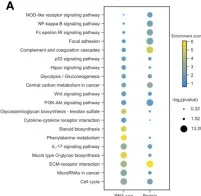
Up-regulated proteins of IMCC are mainly enriched in inflammation and cell cycle signaling pathways, while down-regulated proteins are mainly enriched in the regulation of bile acid synthesis. Dotplots show consistent KEGG enrichment in transcriptome and proteome of upregulated.
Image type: chart (chart)